Question: Is there a way to determine if the form's text property will fit in the top bar using the form's current width (or if it will be truncated with "...")?

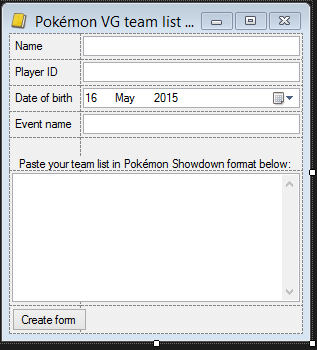
Answer: You might take a look into <URL>.
To calculate the width of a caption text use this snippet:
'''
var width = TextRenderer.MeasureText(caption, SystemFonts.CaptionFont).Width;
'''
You could use the size of your Form, subtract a fixed value for the icon (if visible) and the buttons on the top right (depends on the OS version and on the visible state of the [Minimize] [Maximize] buttons) and check if it is still positive. This might not give you a perfectly accurate result, but it is probably the simplest approximation.
So far, this method seems to calculate a pretty accurate approximation:
'''
/// <summary>
/// Calculates an approximation of the available caption width
/// Depends on OS and theme
/// </summary>
/// <returns>Width</returns>
private int CalcAvaliableCaptionWidth()
{
return
// Form width
Width
// Icon
- (Icon == null ? 0 : Icon.Width)
// Minimize button (26 on Win8)
- (MinimizeBox ? SystemInformation.CaptionButtonSize.Width : 0)
// Maximize button (26 on Win8)
- (MaximizeBox ? SystemInformation.CaptionButtonSize.Width : 0)
// Close button (45 on Win8)
- SystemInformation.CaptionButtonSize.Width;
}
'''
You might try my little verification WinForm application

Source code:
<URL>
Thanks to @Plutonix for the hint to 'SystemInformation.CaptionButtonSize'.